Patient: sex M, age 65
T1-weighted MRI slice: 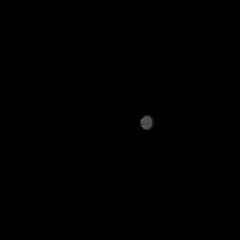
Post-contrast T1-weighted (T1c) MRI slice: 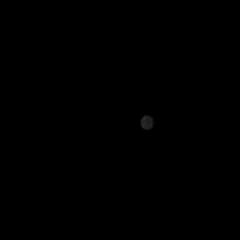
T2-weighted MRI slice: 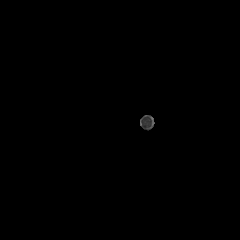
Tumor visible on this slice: no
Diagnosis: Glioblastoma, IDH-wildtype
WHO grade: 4